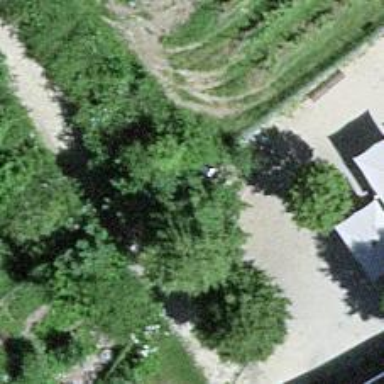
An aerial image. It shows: Playground area for leisure land.